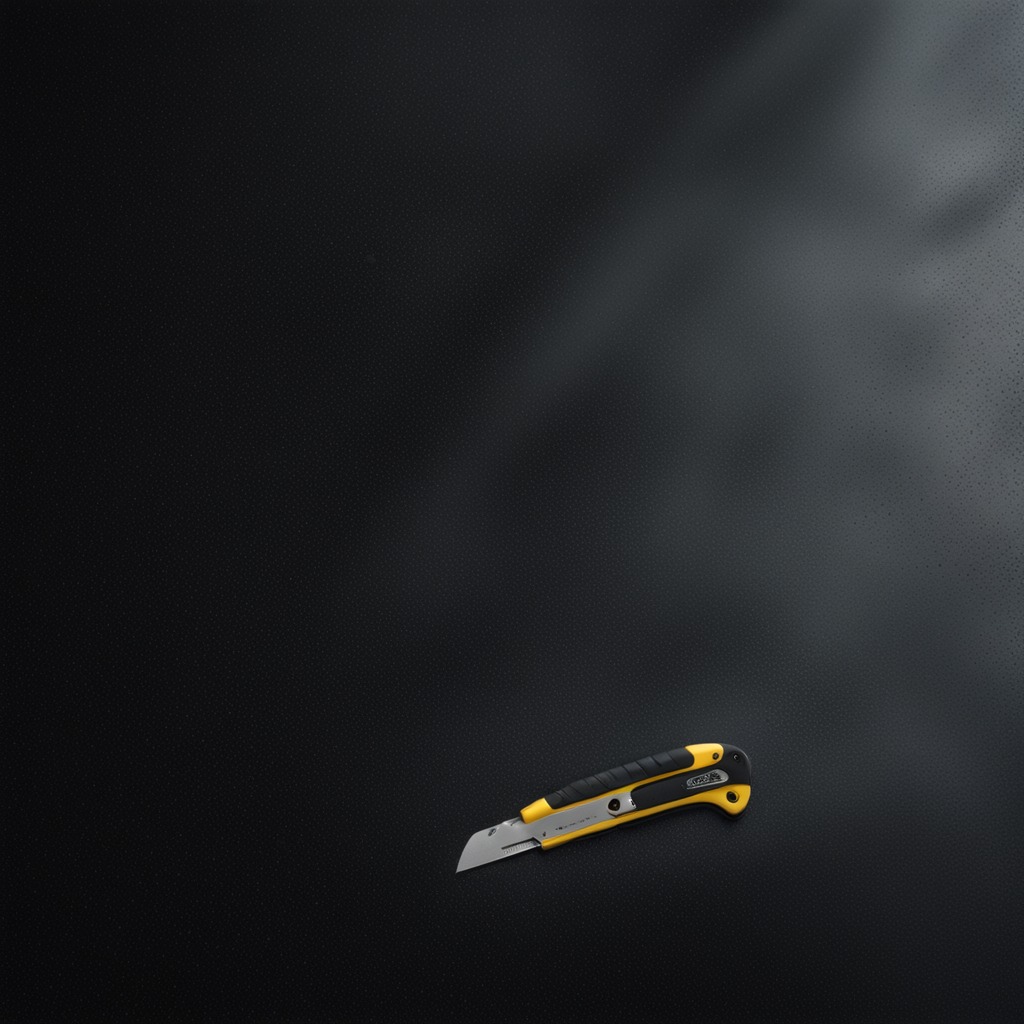
A utility knife is lying on the clean granite tabletop inside a workshop at night.